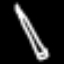
Label: pencil